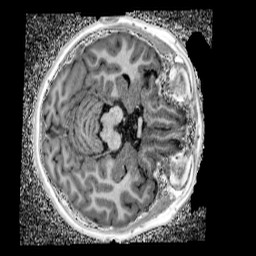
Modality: UNIT1_denoised
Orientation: axial
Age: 12
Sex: male
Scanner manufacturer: siemens
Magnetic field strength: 3 T
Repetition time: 4 s
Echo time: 0.00299 s